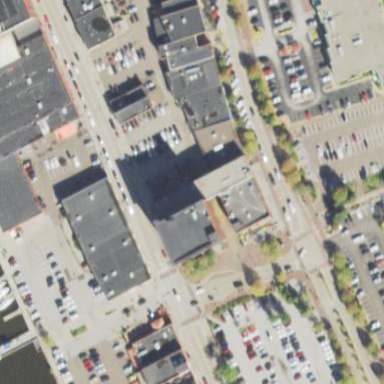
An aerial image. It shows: Commercial building.